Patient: sex F, age 76
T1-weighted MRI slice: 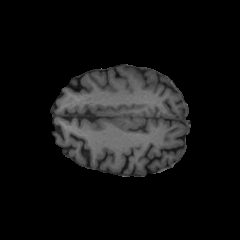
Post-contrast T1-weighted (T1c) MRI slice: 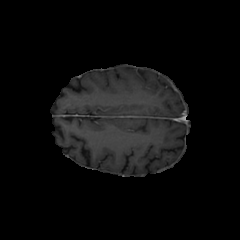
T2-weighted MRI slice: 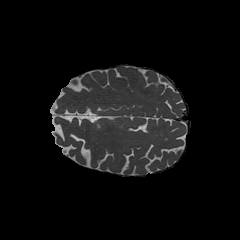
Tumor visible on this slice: no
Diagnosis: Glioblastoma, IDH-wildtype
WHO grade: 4